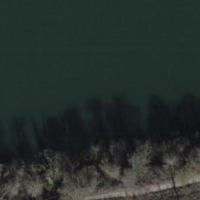
EUNIS habitat code: 15
Species observed at this site:
Melilotus albus